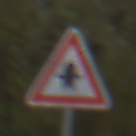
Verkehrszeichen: Vorfahrt
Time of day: Midday
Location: Outdoor (Nature)
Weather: Overcast
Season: Autumn
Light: Natural